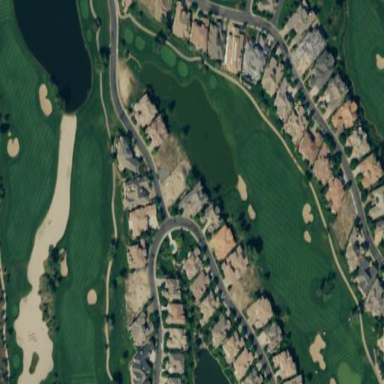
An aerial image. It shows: Natural water hazard designated for golf.